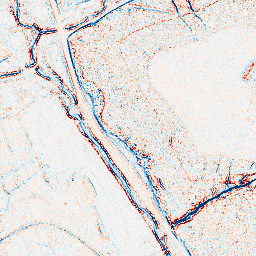
Category: edge_preserving
Decomposition family: bilateral
Decomposition parameters: d: 5
sigma_color: 150
sigma_space: 50
Upsampling method: quintic
Upsampling parameters: scale: 2
Upsampling scale: 2